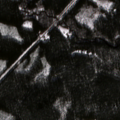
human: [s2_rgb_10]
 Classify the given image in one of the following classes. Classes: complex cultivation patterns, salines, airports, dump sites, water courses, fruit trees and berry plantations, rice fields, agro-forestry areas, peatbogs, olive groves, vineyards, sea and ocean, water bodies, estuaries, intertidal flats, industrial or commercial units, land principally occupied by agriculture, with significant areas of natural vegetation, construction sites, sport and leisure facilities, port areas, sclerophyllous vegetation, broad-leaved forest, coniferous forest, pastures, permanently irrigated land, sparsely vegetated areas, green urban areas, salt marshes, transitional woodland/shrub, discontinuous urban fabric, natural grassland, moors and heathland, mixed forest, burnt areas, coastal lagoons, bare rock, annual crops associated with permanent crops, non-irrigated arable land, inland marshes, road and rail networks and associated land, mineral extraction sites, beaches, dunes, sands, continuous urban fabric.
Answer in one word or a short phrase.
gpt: land principally occupied by agriculture, with significant areas of natural vegetation, coniferous forest, mixed forest